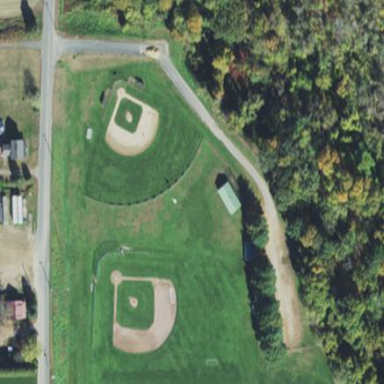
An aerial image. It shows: Baseball pitch for leisure land.